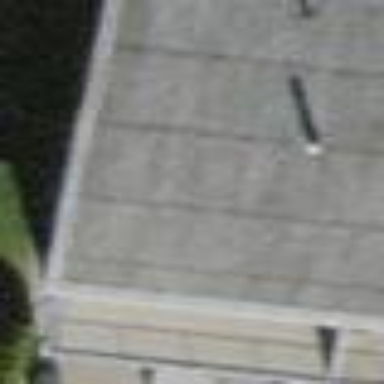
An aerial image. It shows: Building with tile roof.